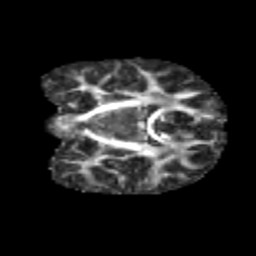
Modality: FA
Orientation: coronal
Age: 9
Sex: male
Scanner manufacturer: siemens
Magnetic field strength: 3 T
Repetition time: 3.8 s
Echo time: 0.07 s